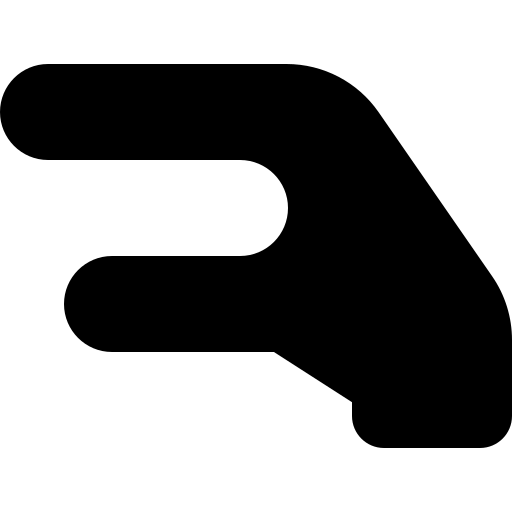
Tags: icon, FontAwesome, fa-icon, solid, hand, lizard